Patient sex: M
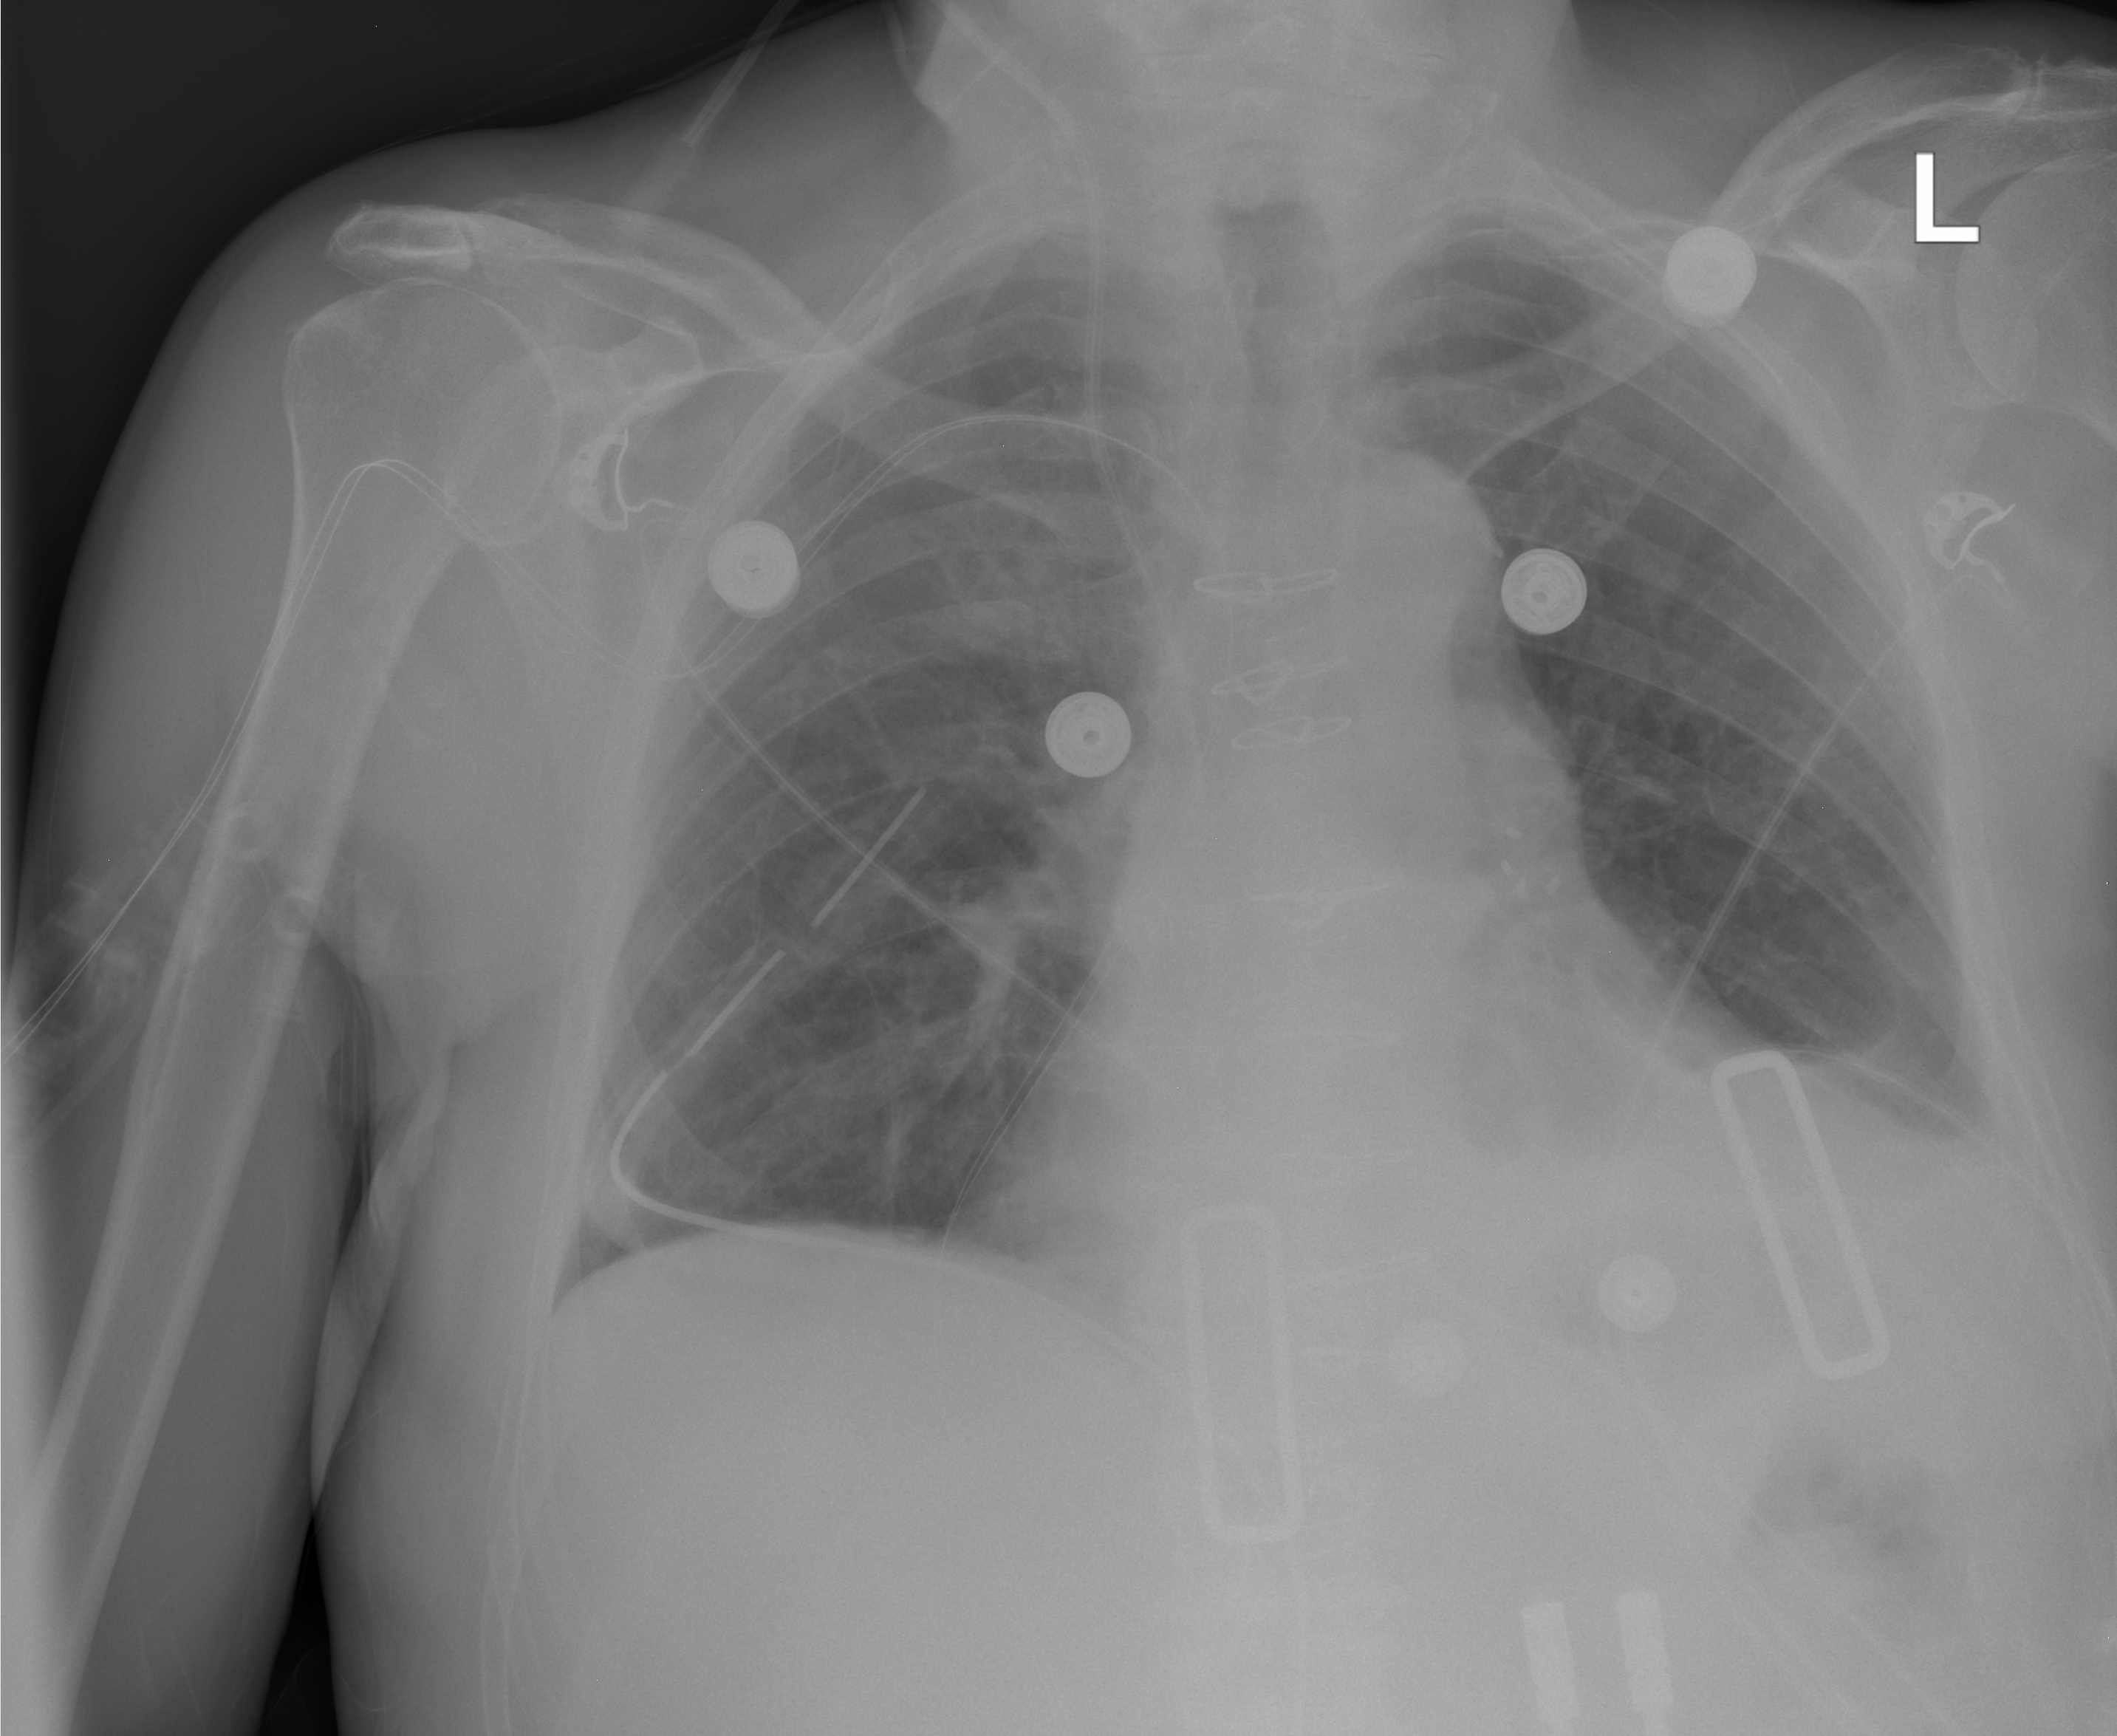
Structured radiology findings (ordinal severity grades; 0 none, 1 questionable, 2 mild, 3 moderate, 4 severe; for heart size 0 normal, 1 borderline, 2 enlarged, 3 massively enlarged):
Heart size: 2
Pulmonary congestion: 0
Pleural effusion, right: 2
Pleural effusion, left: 2
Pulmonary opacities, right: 0
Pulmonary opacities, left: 0
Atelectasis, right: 2
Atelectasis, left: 2